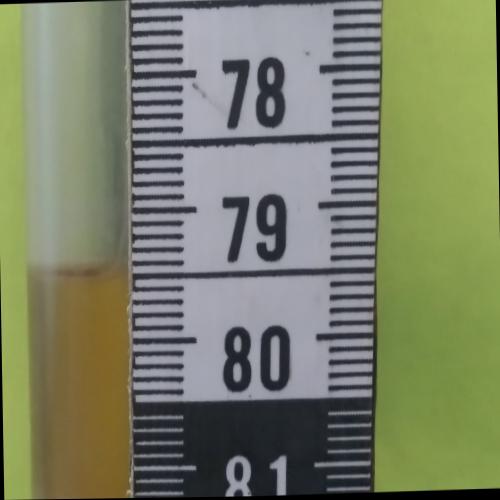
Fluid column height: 79.5 cm